Field crop: maize
Growth stage: 2
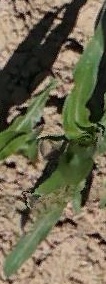
Species: maize